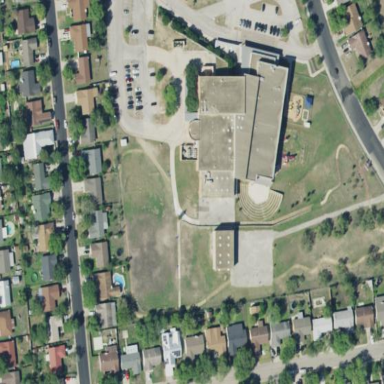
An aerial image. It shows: School.